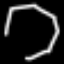
Label: octagon